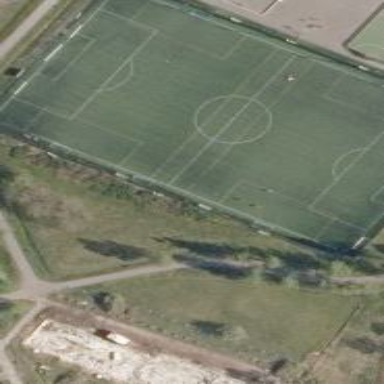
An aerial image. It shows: Soccer pitch with artificial turf for leisure sports activities.